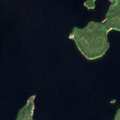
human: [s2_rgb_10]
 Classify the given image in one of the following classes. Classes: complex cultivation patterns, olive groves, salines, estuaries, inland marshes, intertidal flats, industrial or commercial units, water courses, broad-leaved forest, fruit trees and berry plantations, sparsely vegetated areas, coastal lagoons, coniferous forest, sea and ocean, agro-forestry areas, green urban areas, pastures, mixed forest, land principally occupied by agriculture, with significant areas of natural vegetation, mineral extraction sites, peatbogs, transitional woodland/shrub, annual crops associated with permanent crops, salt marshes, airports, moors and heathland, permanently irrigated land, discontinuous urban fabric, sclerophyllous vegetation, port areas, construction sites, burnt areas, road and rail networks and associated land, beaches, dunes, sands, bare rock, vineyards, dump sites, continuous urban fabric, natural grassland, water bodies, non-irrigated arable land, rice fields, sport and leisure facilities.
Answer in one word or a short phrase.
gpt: coniferous forest, water bodies